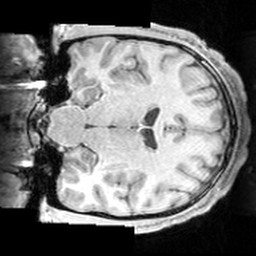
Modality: T1w
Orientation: coronal
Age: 25
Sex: male
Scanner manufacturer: siemens
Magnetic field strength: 3 T
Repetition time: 1.63 s
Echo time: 0.00311 s